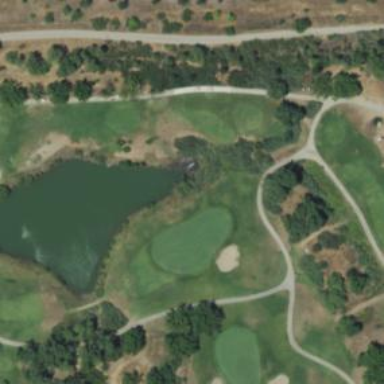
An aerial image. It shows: View of golf hole.